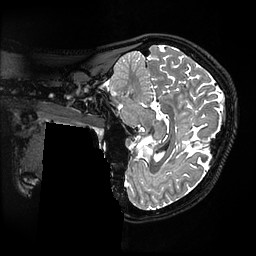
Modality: T2w
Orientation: sagittal
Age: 22
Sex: female
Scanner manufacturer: ge
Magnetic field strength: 3 T
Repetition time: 3.202 s
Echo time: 0.06582 s